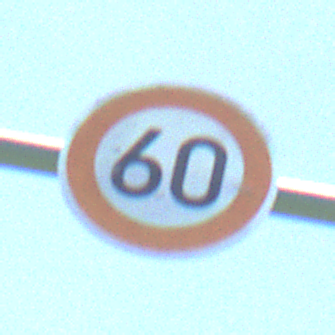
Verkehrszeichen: Geschwindigkeit60
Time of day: Midday
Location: Outdoor (Nature)
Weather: Clear
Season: Summer
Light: Natural